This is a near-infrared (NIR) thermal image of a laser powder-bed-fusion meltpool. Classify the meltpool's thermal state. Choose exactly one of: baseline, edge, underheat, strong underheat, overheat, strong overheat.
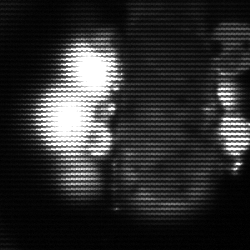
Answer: strong underheat